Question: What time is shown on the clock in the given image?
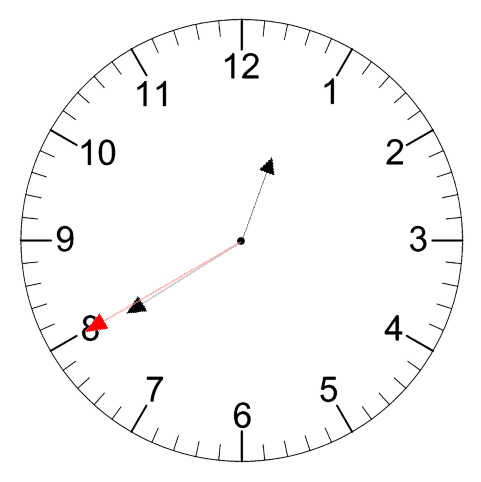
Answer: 12:39:40